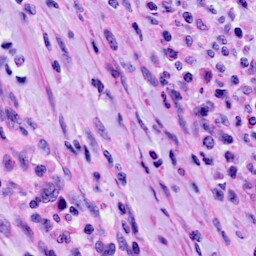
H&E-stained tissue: Cervix